Interaction volume radius: 5 \u00c5
Interaction volume height: 40 \u00c5
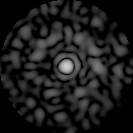
Disorder parameter: 0.8284